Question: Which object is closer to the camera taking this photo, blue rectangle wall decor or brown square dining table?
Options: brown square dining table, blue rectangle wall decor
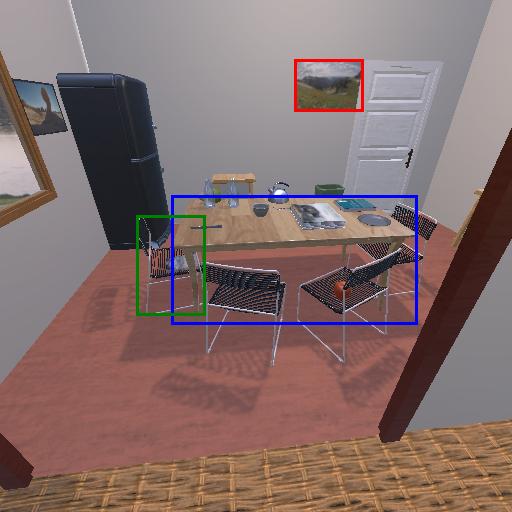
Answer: brown square dining table